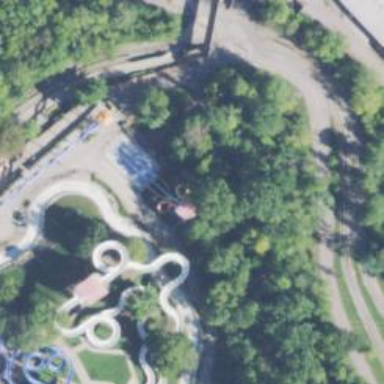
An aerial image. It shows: Bridge with culvert tunnel and water slide attraction.